Question: Can't figure out why in runtime image on button is not visible. At the same time in design mode it looks fine.
Also tried to remove Stretch, set Height and Width for image, change image to jpg/png, change Source to "ProjectName,component"

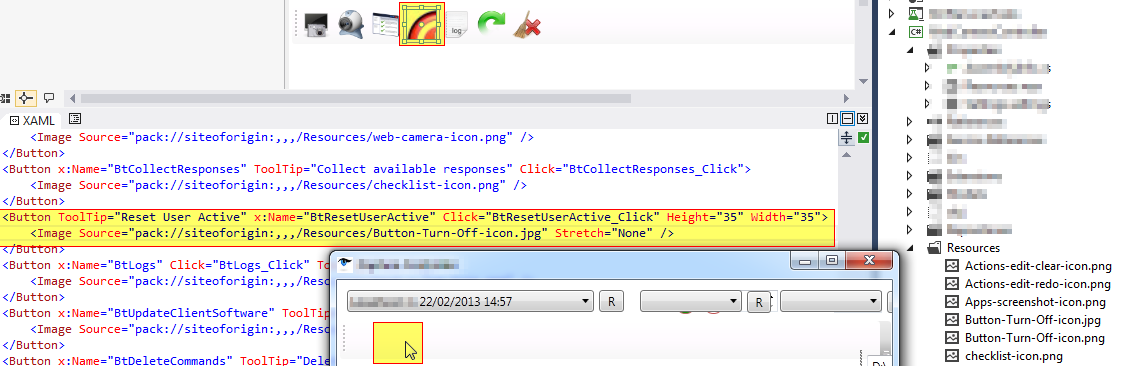
Answer: When images were added to project resources Visual Studio set Build Action to None for such files...
1. Set Build Action to Resource
2. Change source to /Resources/filename.png
3. Set the size for the parent object
4. Set Stretch for image
See working snippet
'''
<Button x:Name="BtName" Click="Bt_Click" Height="35" Width="35">
<Image Source="/Resources/Button-Turn-Off-icon.png" Stretch="Fill" />
</Button>
'''